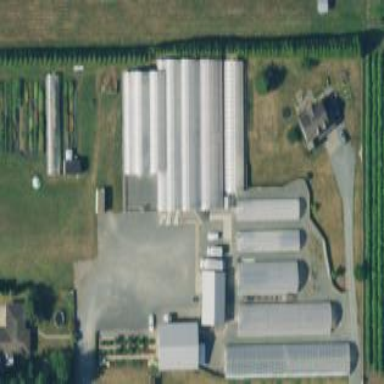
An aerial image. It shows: Greenhouse used for horticulture.